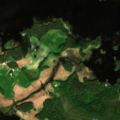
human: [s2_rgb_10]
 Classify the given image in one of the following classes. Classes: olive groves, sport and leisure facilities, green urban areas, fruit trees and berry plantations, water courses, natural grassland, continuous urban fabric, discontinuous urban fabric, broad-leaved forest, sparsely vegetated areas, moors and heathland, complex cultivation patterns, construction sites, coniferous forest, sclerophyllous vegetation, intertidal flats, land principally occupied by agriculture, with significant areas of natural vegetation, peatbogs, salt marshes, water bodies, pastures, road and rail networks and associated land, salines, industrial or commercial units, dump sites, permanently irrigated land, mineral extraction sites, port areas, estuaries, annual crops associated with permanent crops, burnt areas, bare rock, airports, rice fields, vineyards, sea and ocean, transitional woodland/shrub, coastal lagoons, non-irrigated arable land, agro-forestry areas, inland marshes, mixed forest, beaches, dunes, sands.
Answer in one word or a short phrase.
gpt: land principally occupied by agriculture, with significant areas of natural vegetation, coniferous forest, peatbogs, water bodies